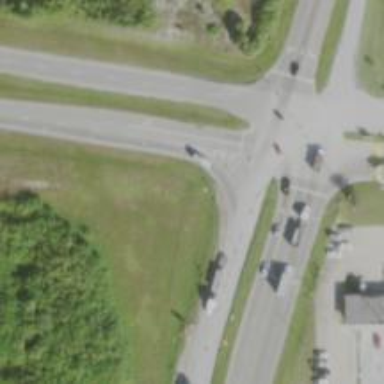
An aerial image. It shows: Secondary link road.